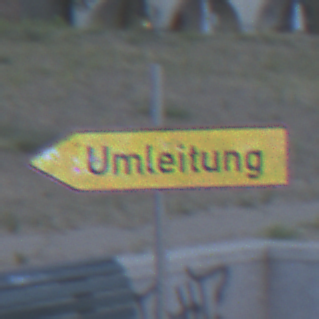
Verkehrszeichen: UmleitungswegweiserLinksweisend
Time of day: SunriseSunset
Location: Outdoor (Urban)
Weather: Clear
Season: NotSpecified
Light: Natural